Question: I have a problem with making filepicker.io work with IE versions other than the latest 10. Other browsers work fine.

I am attaching a simple code sample (the jQuery ready part is me trying to make it work). On IE8 and IE9, the "Pick File" button just does not show. A blank text input is shown instead.
'''
<script src="//ajax.googleapis.com/ajax/libs/jquery/1.7.1/jquery.min.js"></script>
<script src="//cdnjs.cloudflare.com/ajax/libs/json2/20121008/json2.js"></script>
<script>
$(document).ready(function () {
filepicker.setKey('mykeygoeshere');
});
</script>
<body>
<input type="filepicker" />
<script src="//api.filepicker.io/v1/filepicker.js"></script>
</body>
'''
At the same time, this <URL> works.
What am I missing here?
I forgot to mention, that IE9 that we were testing on raised
and we had to add
'''
<script src="//cdnjs.cloudflare.com/ajax/libs/json2/20121008/json2.js"></script>
'''
to the code. Code above updated.
When we go to the debugger, it does not show any more errors. Moreover, the Network profiler shows, that filepicker initializes itself and pulls:
'''
https://www.filepicker.io/dialog/comm_iframe/ GET 200 text/html 1,02 KB 171 ms appendChild <frame>
'''
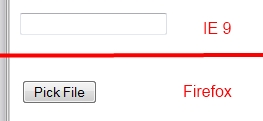
Answer: The answer was simple, only the place to look for it required a little bit of an out-of-the-box approach.
We played with different compatibility modes, and it turned out, that IE chose this particular rendering mode:
'''
<meta http-equiv="X-UA-Compatible" content="IE=5" />
'''
Not that the example file had any meta tags... but it started working, when content was set to any of IE=8, IE=9 (not surprisingly), as in <URL>
Hope this will help someone. Case closed.